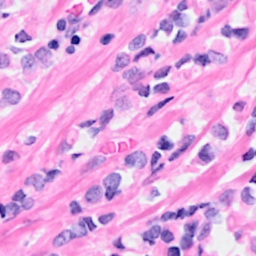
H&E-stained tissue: Breast